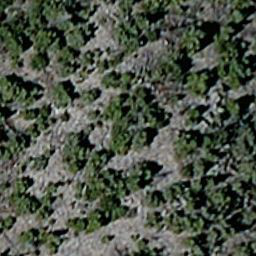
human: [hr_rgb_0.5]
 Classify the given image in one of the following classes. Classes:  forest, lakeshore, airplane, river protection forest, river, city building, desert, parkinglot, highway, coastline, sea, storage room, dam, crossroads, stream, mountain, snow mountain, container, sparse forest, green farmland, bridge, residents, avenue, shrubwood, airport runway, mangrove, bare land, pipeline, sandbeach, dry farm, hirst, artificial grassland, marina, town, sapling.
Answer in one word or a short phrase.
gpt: sparse forest